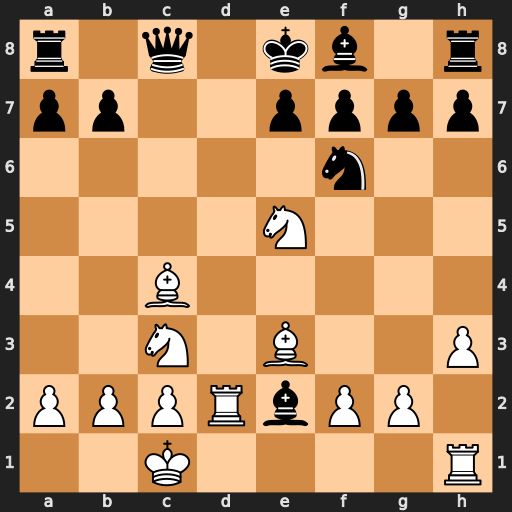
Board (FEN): r1q1kb1r/pp2pppp/5n2/4N3/2B5/2N1B2P/PPPRbPP1/2K4R
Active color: w
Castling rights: kq
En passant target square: -
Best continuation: Bxf7#